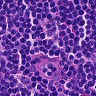
Metastatic tissue present: no